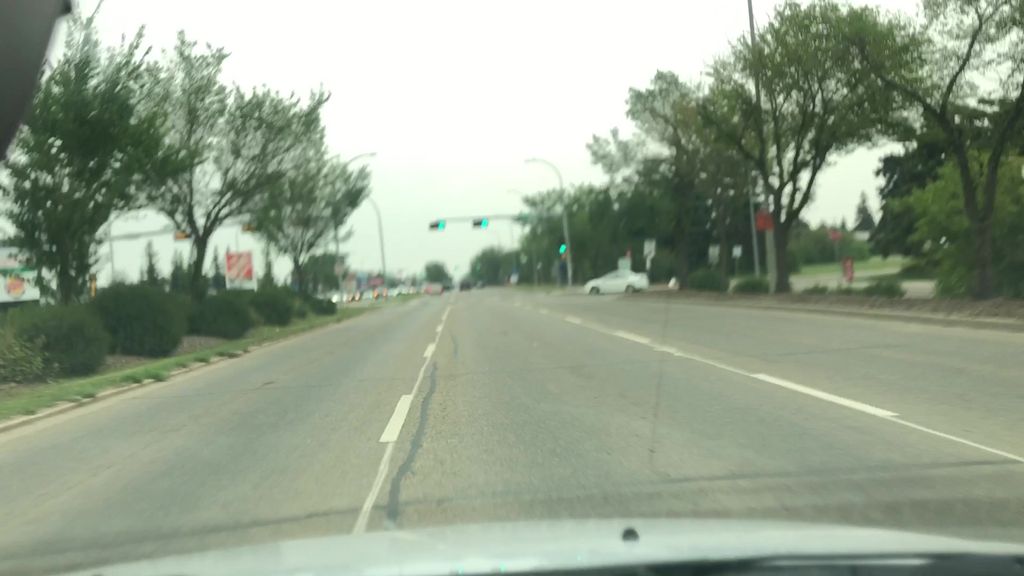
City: edmonton